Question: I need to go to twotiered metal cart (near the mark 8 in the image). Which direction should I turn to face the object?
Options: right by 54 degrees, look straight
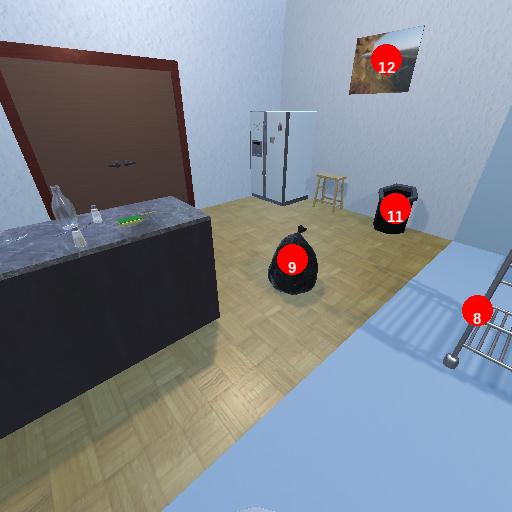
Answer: right by 54 degrees